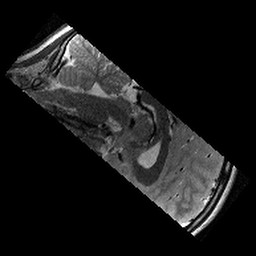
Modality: T2w
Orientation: sagittal
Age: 9
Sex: female
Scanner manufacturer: siemens
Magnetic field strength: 3 T
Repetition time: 9.23 s
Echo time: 0.067 s